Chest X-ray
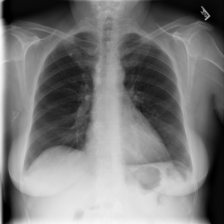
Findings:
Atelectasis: negative
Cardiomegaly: negative
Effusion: negative
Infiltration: negative
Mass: negative
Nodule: negative
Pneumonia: negative
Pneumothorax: negative
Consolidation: negative
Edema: negative
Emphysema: negative
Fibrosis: negative
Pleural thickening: negative
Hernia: negative